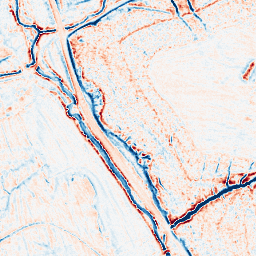
Category: edge_preserving
Decomposition family: anisotropic_diffusion
Decomposition parameters: iterations: 10
kappa: 30
gamma: 0.2
Upsampling method: sinc_hamming
Upsampling parameters: scale: 2
kernel_size: 4
Upsampling scale: 2